Question: I'am looking for a tool, which can generate a user Interface from a class.
Let me have an example.
This class with some pseudo attributes:
'''
class BussinessModel
{
[UiReadOnly]
[UiSingleLine]
public int Id { get; set; }
[UiSingleLine]
public string Tile { get; set; }
[UiMultiLine]
public string Description { get; set; }
}
'''
could generate a UI (XAML for the ui) like this:

I fogot to mention about I want "ready to use" bindings which can be used when the given class is the viewmodel (MVVM)
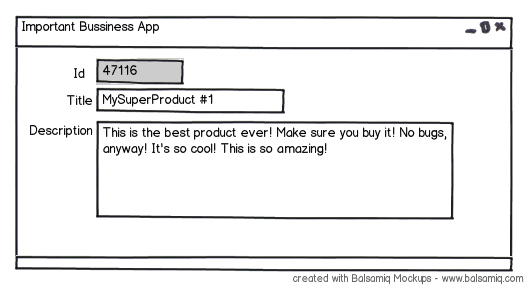
Answer: What you basically need is a dataform.
a search on the "wpf dataform" gives the following link :
<URL>
for the validation attributes, you can start from this one :
<URL>
there are also a few commercially available, mainly from Telerik or ComponentOne.
Hope this helps